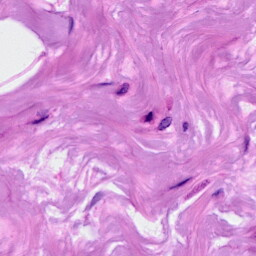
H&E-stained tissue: Breast